Question: I have lists of points in 3d (x,y,z)
For each list I want to divide that list into to two lists, one containing points from upper part of profile and second the lower half, just like that:

My question here is how to determine which point should go to upper-part and which one should go to lower part just from having those points with their coordinates (x,y,z).
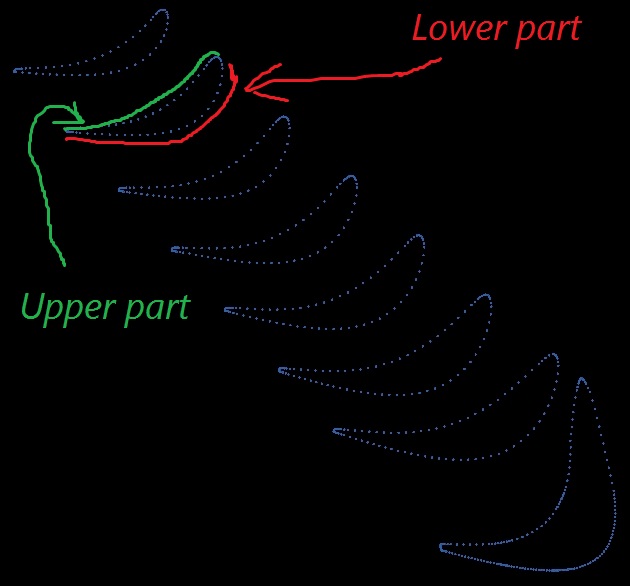
Answer: Since points can be split in 'halves' in a lot of ways, it is good to have more criteria how to split them.
In this case it seems like you are looking for a curve, that splits point cloud, which has a shape similar to that cloud. Fitting curve of type that can cover your shapes can help. Probably polynomial of second or third order are good for these shapes.
Second idea is to create something that goes through 'middle of geometry'. In 2D case you could use medial axis approach. It can be computed for point cloud by Delaunay triangulation. If points are near some plane, you can project them on the plane and use this approach.